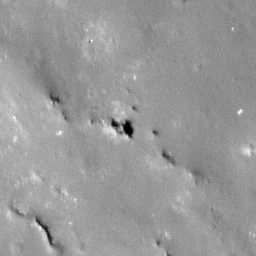
Pit: Oday 1
Host crater: Oday
Host type: impact_melt
Lunar coordinates: latitude -30.969, longitude 158.053